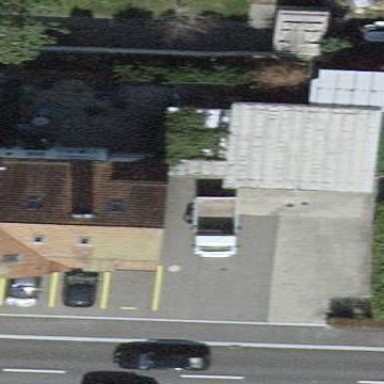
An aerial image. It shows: Building with tiled roof.